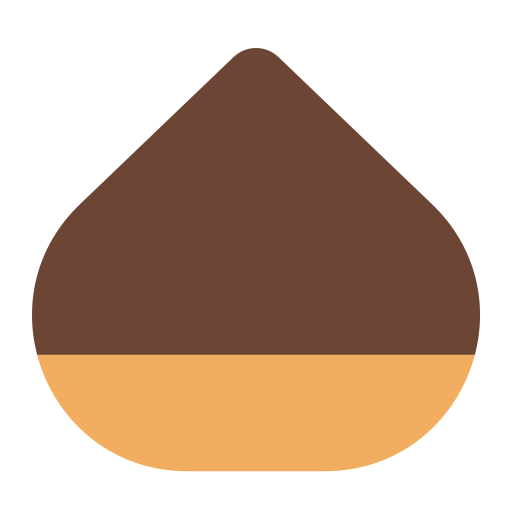
chestnut flat